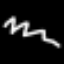
Label: squiggle